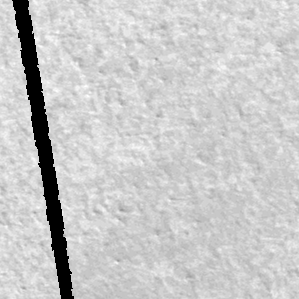
Label: frost